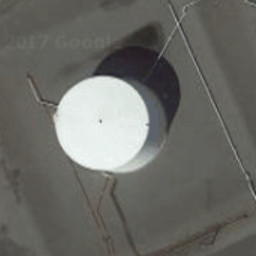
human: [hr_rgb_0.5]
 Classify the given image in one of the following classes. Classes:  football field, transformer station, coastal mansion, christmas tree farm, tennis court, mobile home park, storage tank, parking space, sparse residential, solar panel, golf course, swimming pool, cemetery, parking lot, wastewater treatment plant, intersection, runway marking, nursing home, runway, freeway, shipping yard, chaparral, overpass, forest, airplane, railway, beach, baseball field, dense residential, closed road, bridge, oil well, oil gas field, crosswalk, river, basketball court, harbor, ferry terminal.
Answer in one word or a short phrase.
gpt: storage tank